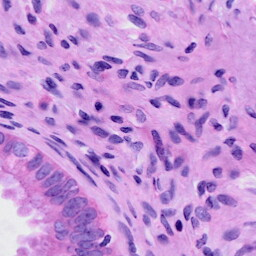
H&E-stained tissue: Cervix